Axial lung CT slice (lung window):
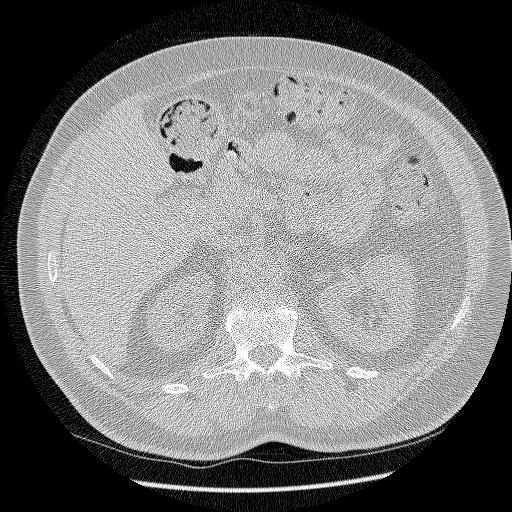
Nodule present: no